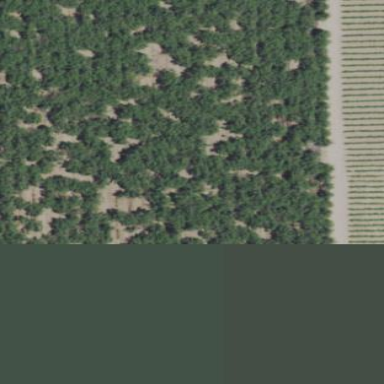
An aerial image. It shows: Orchard filled with almond trees.